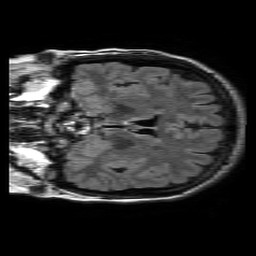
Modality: FLAIR
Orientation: coronal
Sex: female
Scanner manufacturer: philips
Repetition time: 11 s
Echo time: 0.125 s